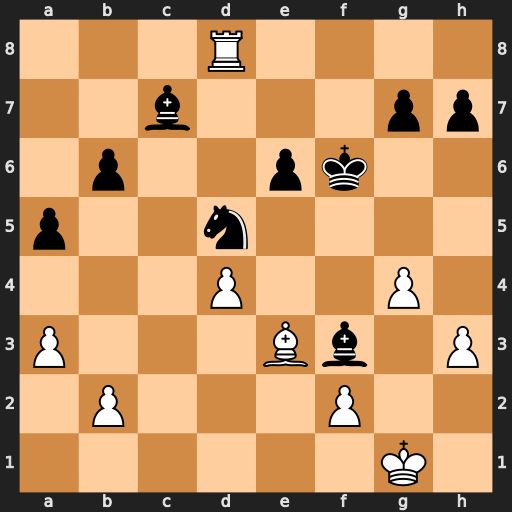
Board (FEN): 3R4/2b3pp/1p2pk2/p2n4/3P2P1/P3Bb1P/1P3P2/6K1
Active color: w
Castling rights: -
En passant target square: -
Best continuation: Rf8+ Ke7 Rxf3